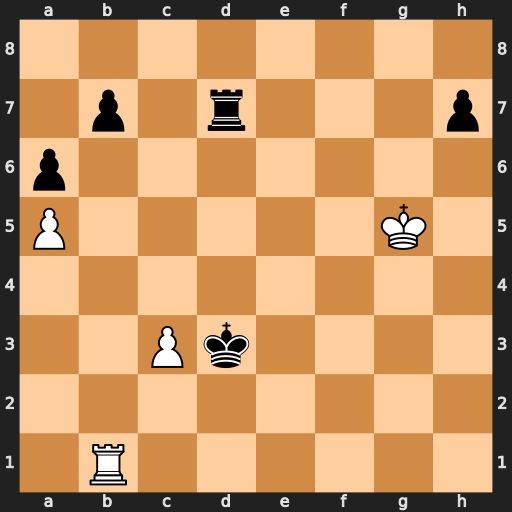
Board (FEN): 8/1p1r3p/p7/P5K1/8/2Pk4/8/1R6
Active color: w
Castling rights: -
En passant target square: -
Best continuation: Rd1+ Kc4 Rxd7